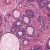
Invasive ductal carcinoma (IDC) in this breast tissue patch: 0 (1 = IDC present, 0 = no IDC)